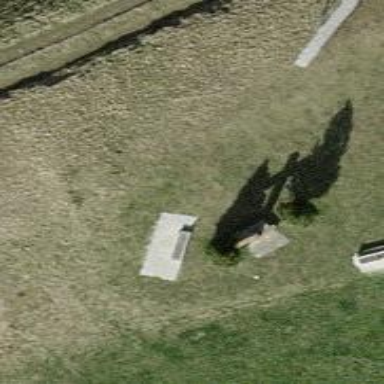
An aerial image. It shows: Wayside cross with historic significance.